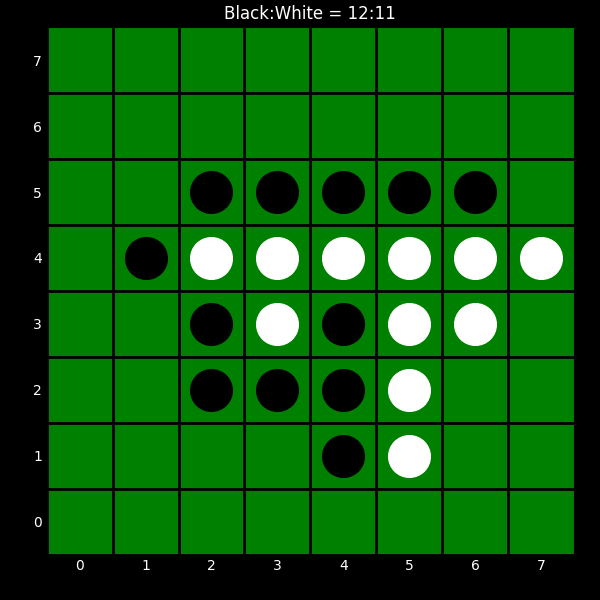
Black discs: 12
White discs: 11